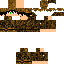
A male human skin with dark skin, wearing brown long hair dressed in a blue hoodie and black pants, featuring a closed mouth.